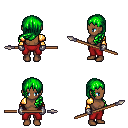
a pixel art fantasy rpg character, female body template, human, dark skin, gold arm armor, red pants, green left-swept hairstyle, metal gloves, spear, four views (front, back, left, right), 2x2 character sprite sheet, small pixel art, hard edges, no anti-aliasing